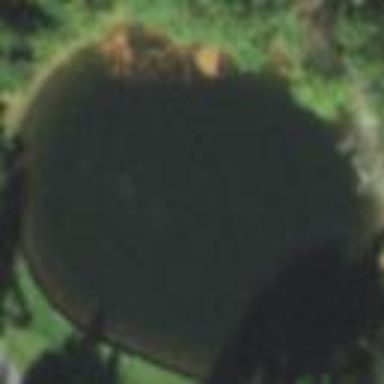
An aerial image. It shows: Reservoir surrounded by water.